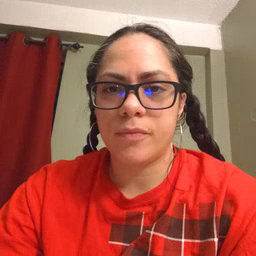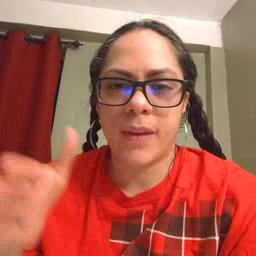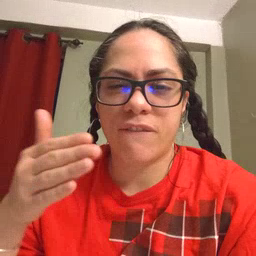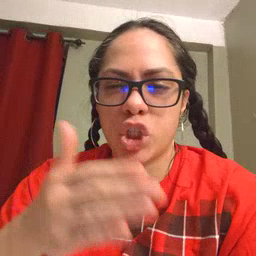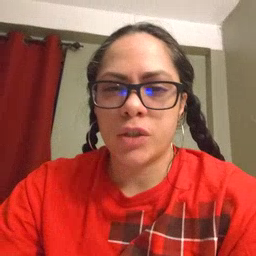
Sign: fish